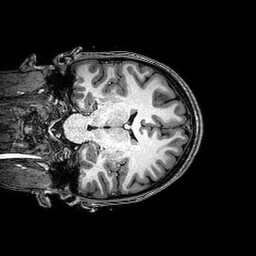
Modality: T1w
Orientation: coronal
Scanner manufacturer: philips
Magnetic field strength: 3 T
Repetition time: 0.00821 s
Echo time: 0.00376 s